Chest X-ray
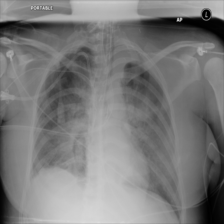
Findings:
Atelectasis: negative
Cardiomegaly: negative
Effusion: negative
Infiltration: positive
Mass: negative
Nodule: negative
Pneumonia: negative
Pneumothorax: negative
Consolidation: negative
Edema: negative
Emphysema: negative
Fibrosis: negative
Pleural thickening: negative
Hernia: negative